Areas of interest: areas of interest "Xingshe Community"
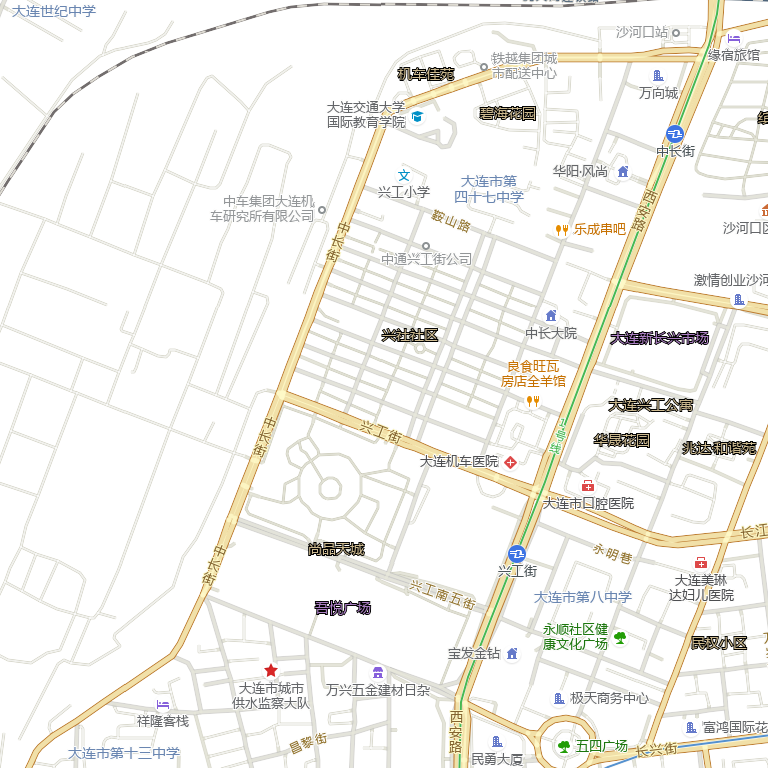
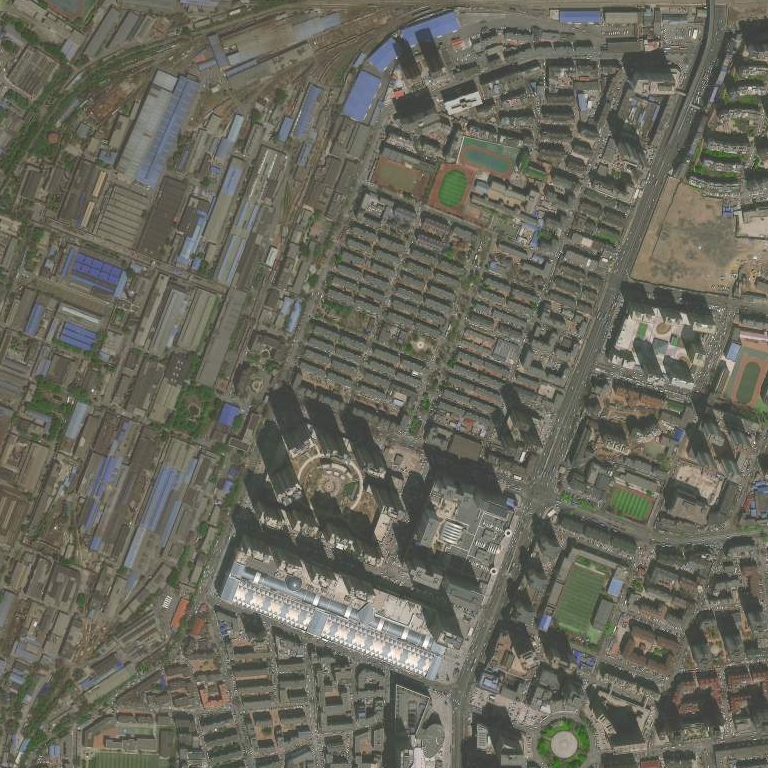